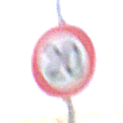
Verkehrszeichen: Geschwindigkeit20
Umgebung: Roofed, Beach
Tageszeit: Midday
Wetter: Overcast
Licht: Natural
Jahreszeit: NotSpecified
Kontrast: LowContrast